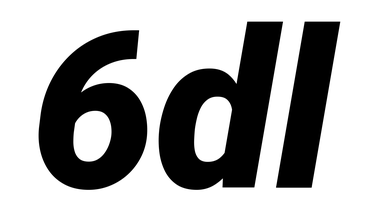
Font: Roboto-Italic_Black_Italic